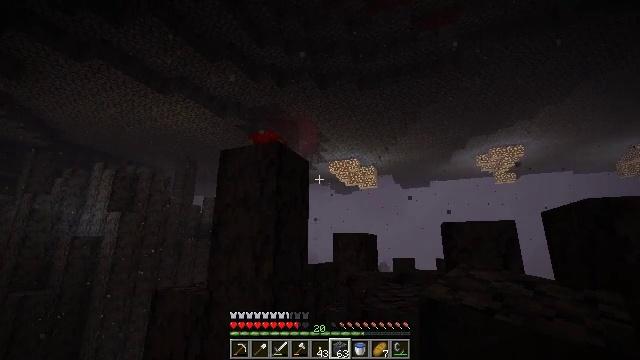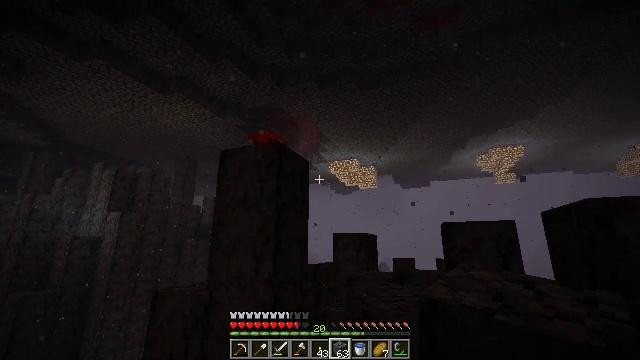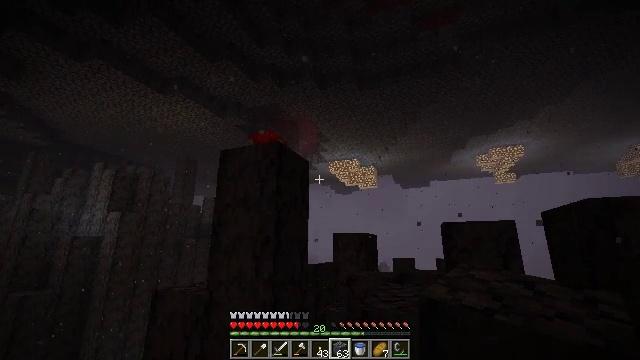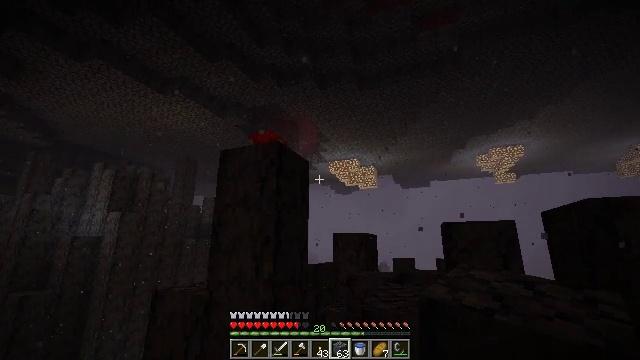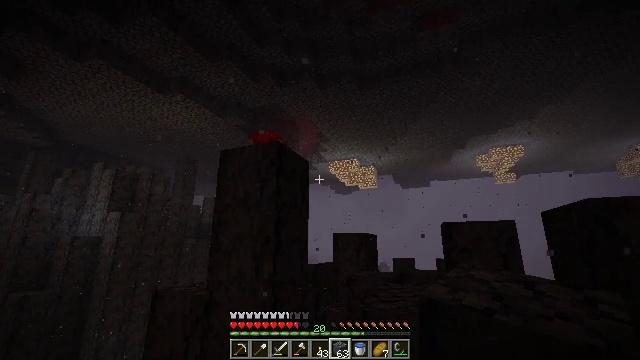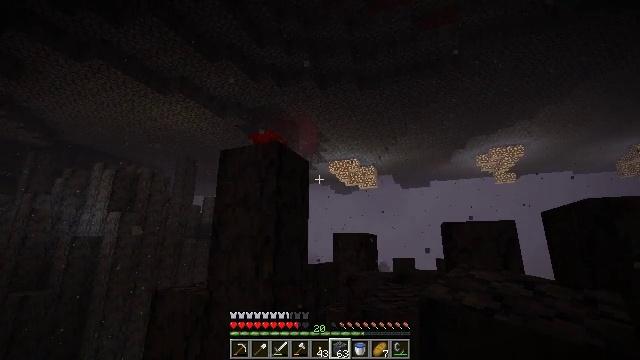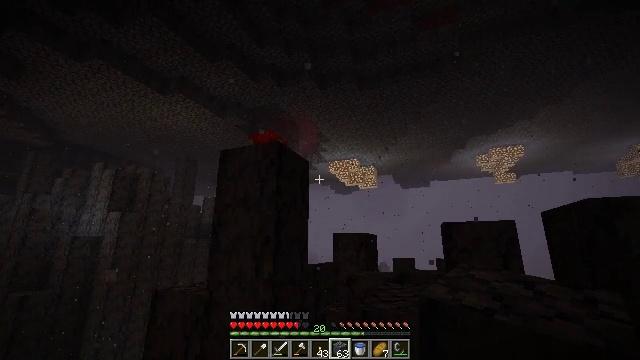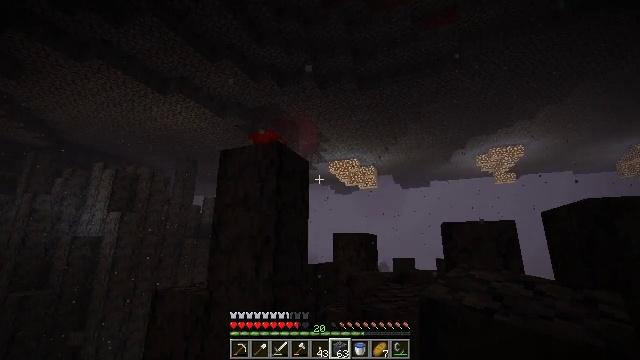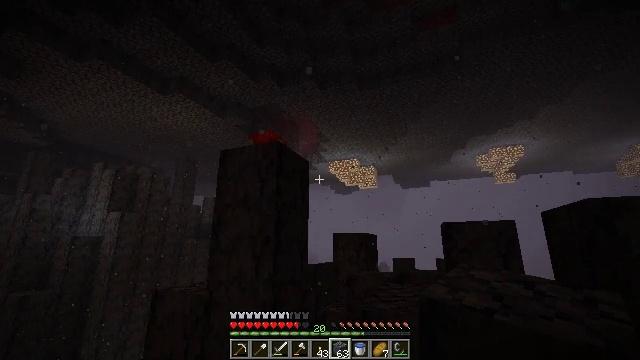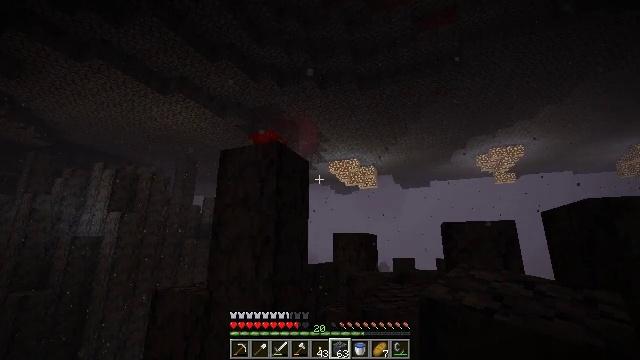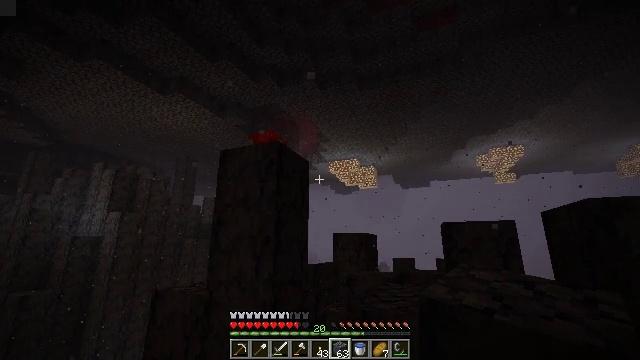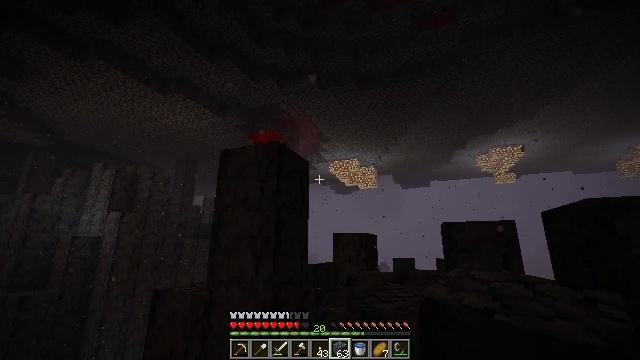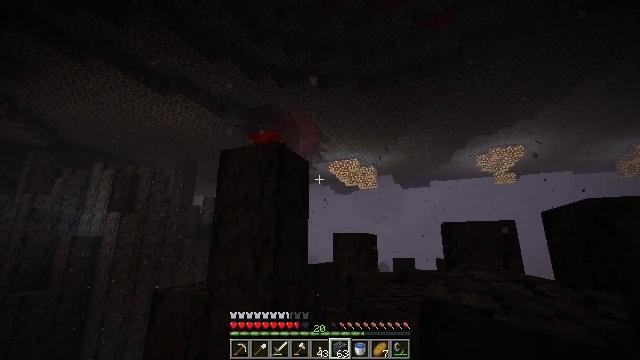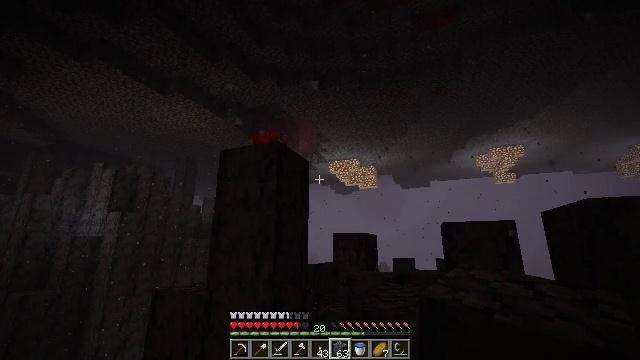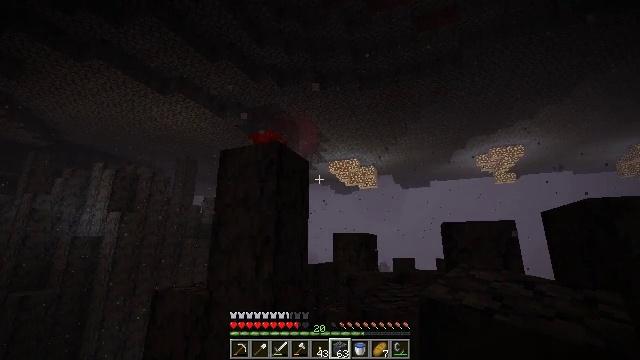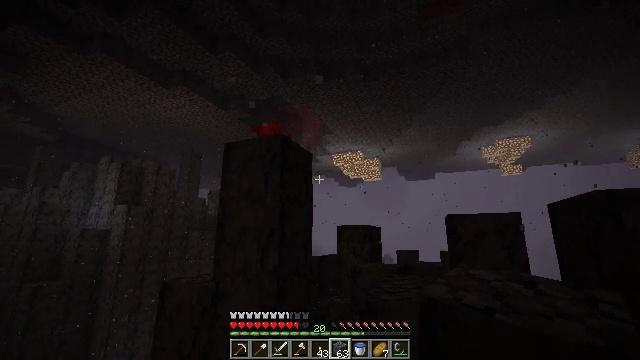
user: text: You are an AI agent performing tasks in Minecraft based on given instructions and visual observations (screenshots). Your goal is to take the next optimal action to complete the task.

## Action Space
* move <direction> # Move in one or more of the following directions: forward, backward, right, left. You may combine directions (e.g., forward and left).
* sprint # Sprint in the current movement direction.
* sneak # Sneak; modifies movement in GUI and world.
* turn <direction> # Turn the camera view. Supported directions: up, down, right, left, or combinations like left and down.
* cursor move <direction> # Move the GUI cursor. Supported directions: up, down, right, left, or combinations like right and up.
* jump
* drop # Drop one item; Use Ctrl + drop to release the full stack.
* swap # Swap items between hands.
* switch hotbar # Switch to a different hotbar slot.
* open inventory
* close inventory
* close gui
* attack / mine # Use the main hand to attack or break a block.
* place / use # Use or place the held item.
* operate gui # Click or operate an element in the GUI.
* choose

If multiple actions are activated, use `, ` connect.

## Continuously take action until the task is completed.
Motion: motion action
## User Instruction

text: Get some blackstone from the ground.
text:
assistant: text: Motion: no_op
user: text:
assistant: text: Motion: no_op
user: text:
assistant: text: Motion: no_op
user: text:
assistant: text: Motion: no_op
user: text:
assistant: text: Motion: no_op
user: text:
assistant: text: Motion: no_op
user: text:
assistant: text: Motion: no_op
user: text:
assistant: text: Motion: no_op
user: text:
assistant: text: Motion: no_op
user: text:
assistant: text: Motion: no_op
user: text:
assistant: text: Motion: no_op
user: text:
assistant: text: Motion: no_op
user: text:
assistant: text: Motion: no_op
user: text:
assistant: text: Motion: no_op
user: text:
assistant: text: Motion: turn down
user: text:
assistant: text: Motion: turn left and down
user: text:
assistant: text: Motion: turn left and down
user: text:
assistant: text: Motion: turn down
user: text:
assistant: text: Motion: turn down
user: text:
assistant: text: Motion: turn down
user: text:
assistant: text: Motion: turn down
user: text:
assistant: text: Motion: no_op
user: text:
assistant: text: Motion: no_op
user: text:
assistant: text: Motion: no_op
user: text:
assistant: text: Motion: no_op
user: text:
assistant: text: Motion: no_op
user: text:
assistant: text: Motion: no_op
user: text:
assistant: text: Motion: no_op
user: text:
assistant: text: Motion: no_op
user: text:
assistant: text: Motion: no_op